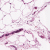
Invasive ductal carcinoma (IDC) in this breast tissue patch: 0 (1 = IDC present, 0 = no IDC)